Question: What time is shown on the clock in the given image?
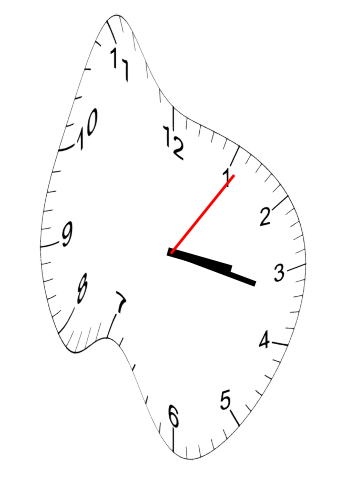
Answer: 03:17:06